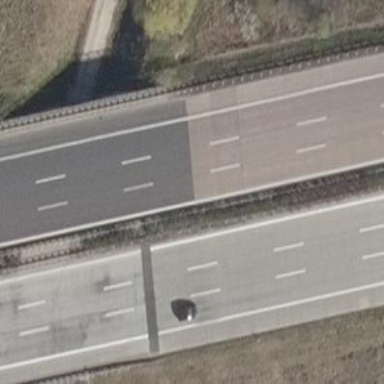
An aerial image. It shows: It's motorway area.